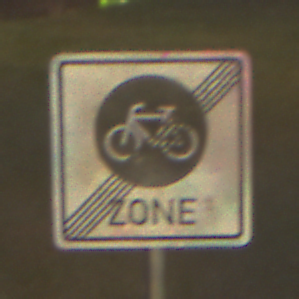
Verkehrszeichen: EndeFahrradzone
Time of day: Night
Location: Outdoor (Suburban)
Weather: Clear
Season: NotSpecified
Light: Artificial